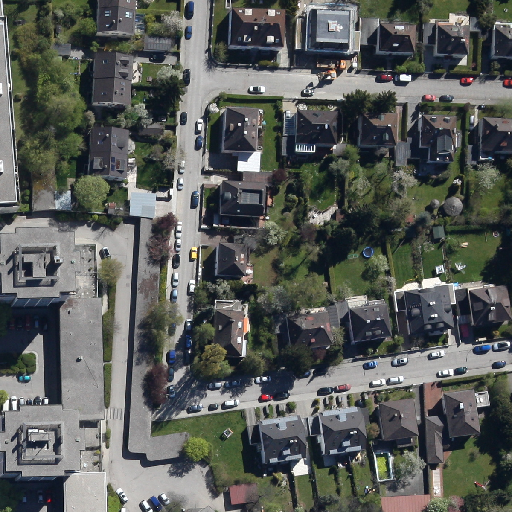
Referring expression: light-duty vehicle in the parking area